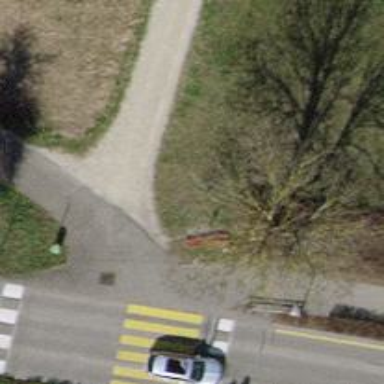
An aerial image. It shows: Red bench.